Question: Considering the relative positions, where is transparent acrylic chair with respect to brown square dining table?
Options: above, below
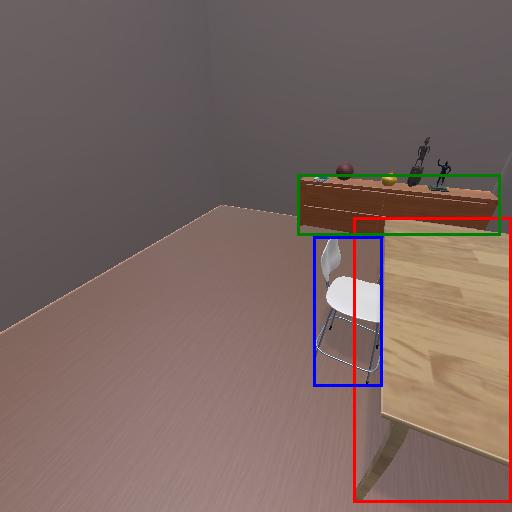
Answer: above